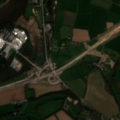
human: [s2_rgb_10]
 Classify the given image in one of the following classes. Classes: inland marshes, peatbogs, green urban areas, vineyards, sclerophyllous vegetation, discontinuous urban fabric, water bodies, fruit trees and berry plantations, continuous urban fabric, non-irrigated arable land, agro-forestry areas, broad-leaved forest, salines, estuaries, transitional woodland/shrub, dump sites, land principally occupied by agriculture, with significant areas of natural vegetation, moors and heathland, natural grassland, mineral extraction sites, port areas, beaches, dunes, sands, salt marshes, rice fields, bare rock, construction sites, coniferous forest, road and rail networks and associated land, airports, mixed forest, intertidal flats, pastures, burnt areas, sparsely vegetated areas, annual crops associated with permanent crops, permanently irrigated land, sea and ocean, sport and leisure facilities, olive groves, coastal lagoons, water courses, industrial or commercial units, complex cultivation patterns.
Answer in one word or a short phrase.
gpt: construction sites, pastures, mixed forest, water courses